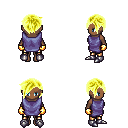
a pixel art fantasy rpg character, female body template, human, dark skin, chain tabard jacket, gold greaves, gold pixie cut hairstyle, gold gloves, metal boots, four views (front, back, left, right), 2x2 character sprite sheet, small pixel art, hard edges, no anti-aliasing